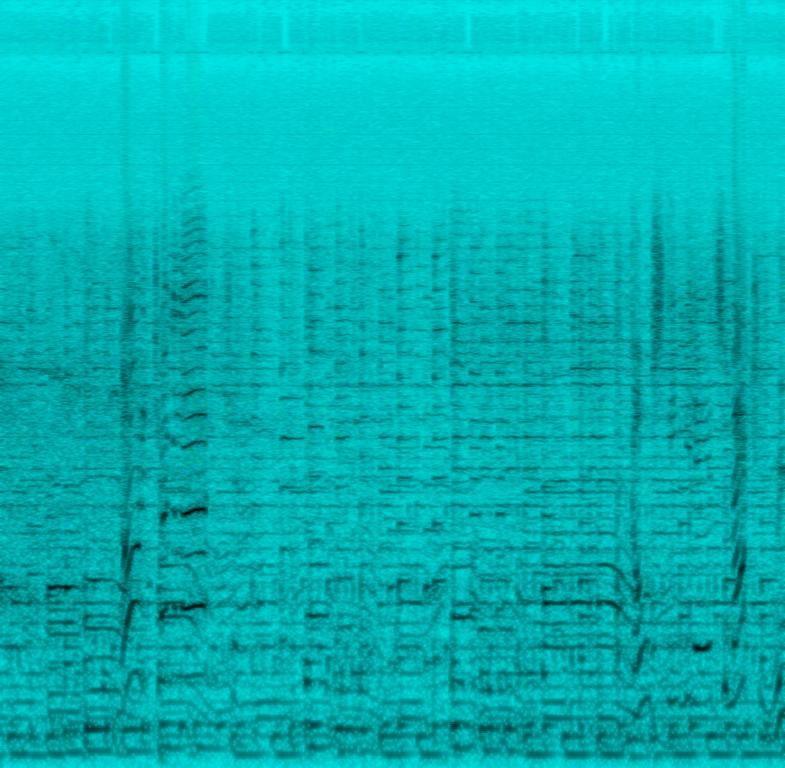
A male vocalist sings this high energy Country Song. The tempo is fast with animated Banjo, fiddle, auto harp, acoustic guitar and cello. The song is cheerful, happy, enthusiastic, fervent, pulsating, buoyant and animated with vocalising and backup. This song is a spirited Country Folk Song.